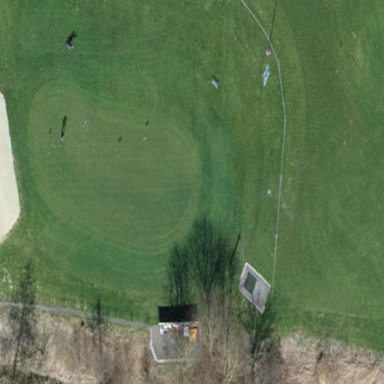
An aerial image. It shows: Golf green.